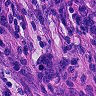
Metastatic tissue present: yes